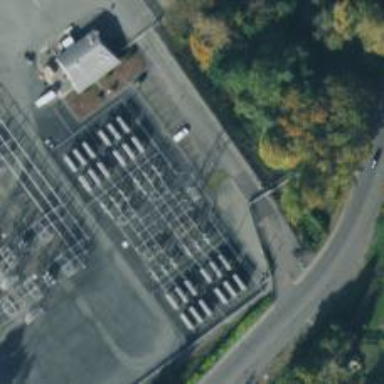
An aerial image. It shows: Lattice structured h-frame power tower.